Question: Count the number of objects in the diagram.
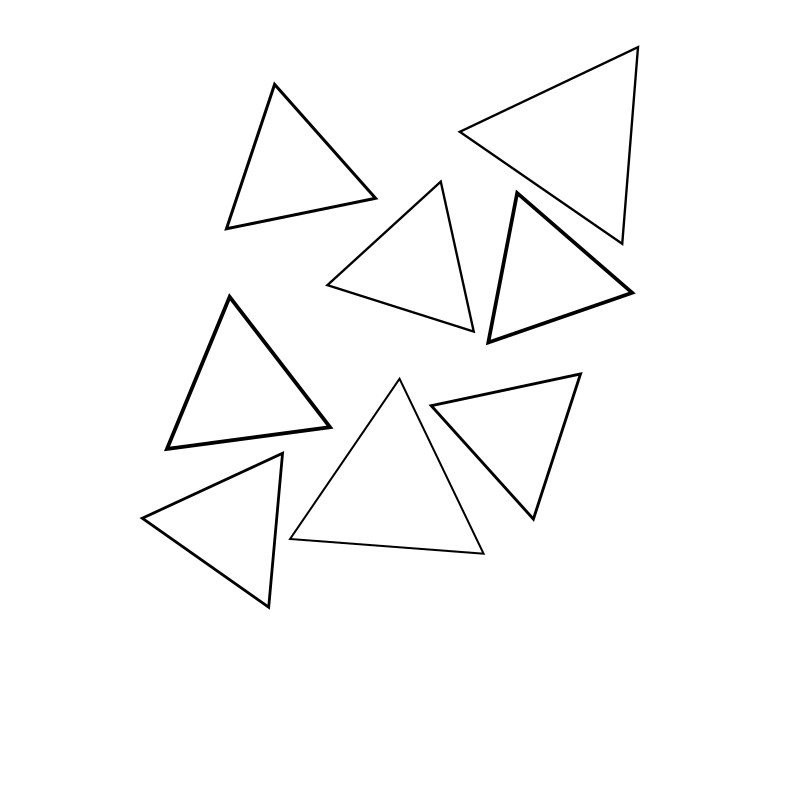
Answer: 8